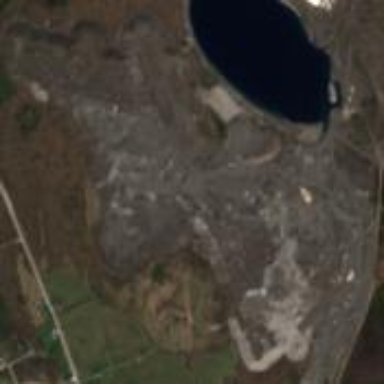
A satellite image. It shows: Industrial solid depot used as landfill.